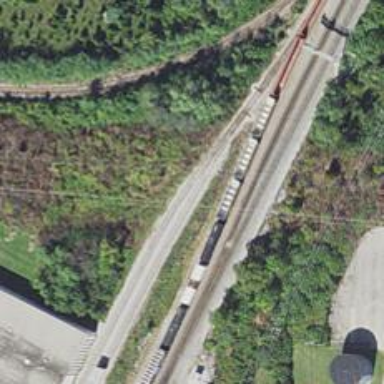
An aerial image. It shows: Rail spur service.